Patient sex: M
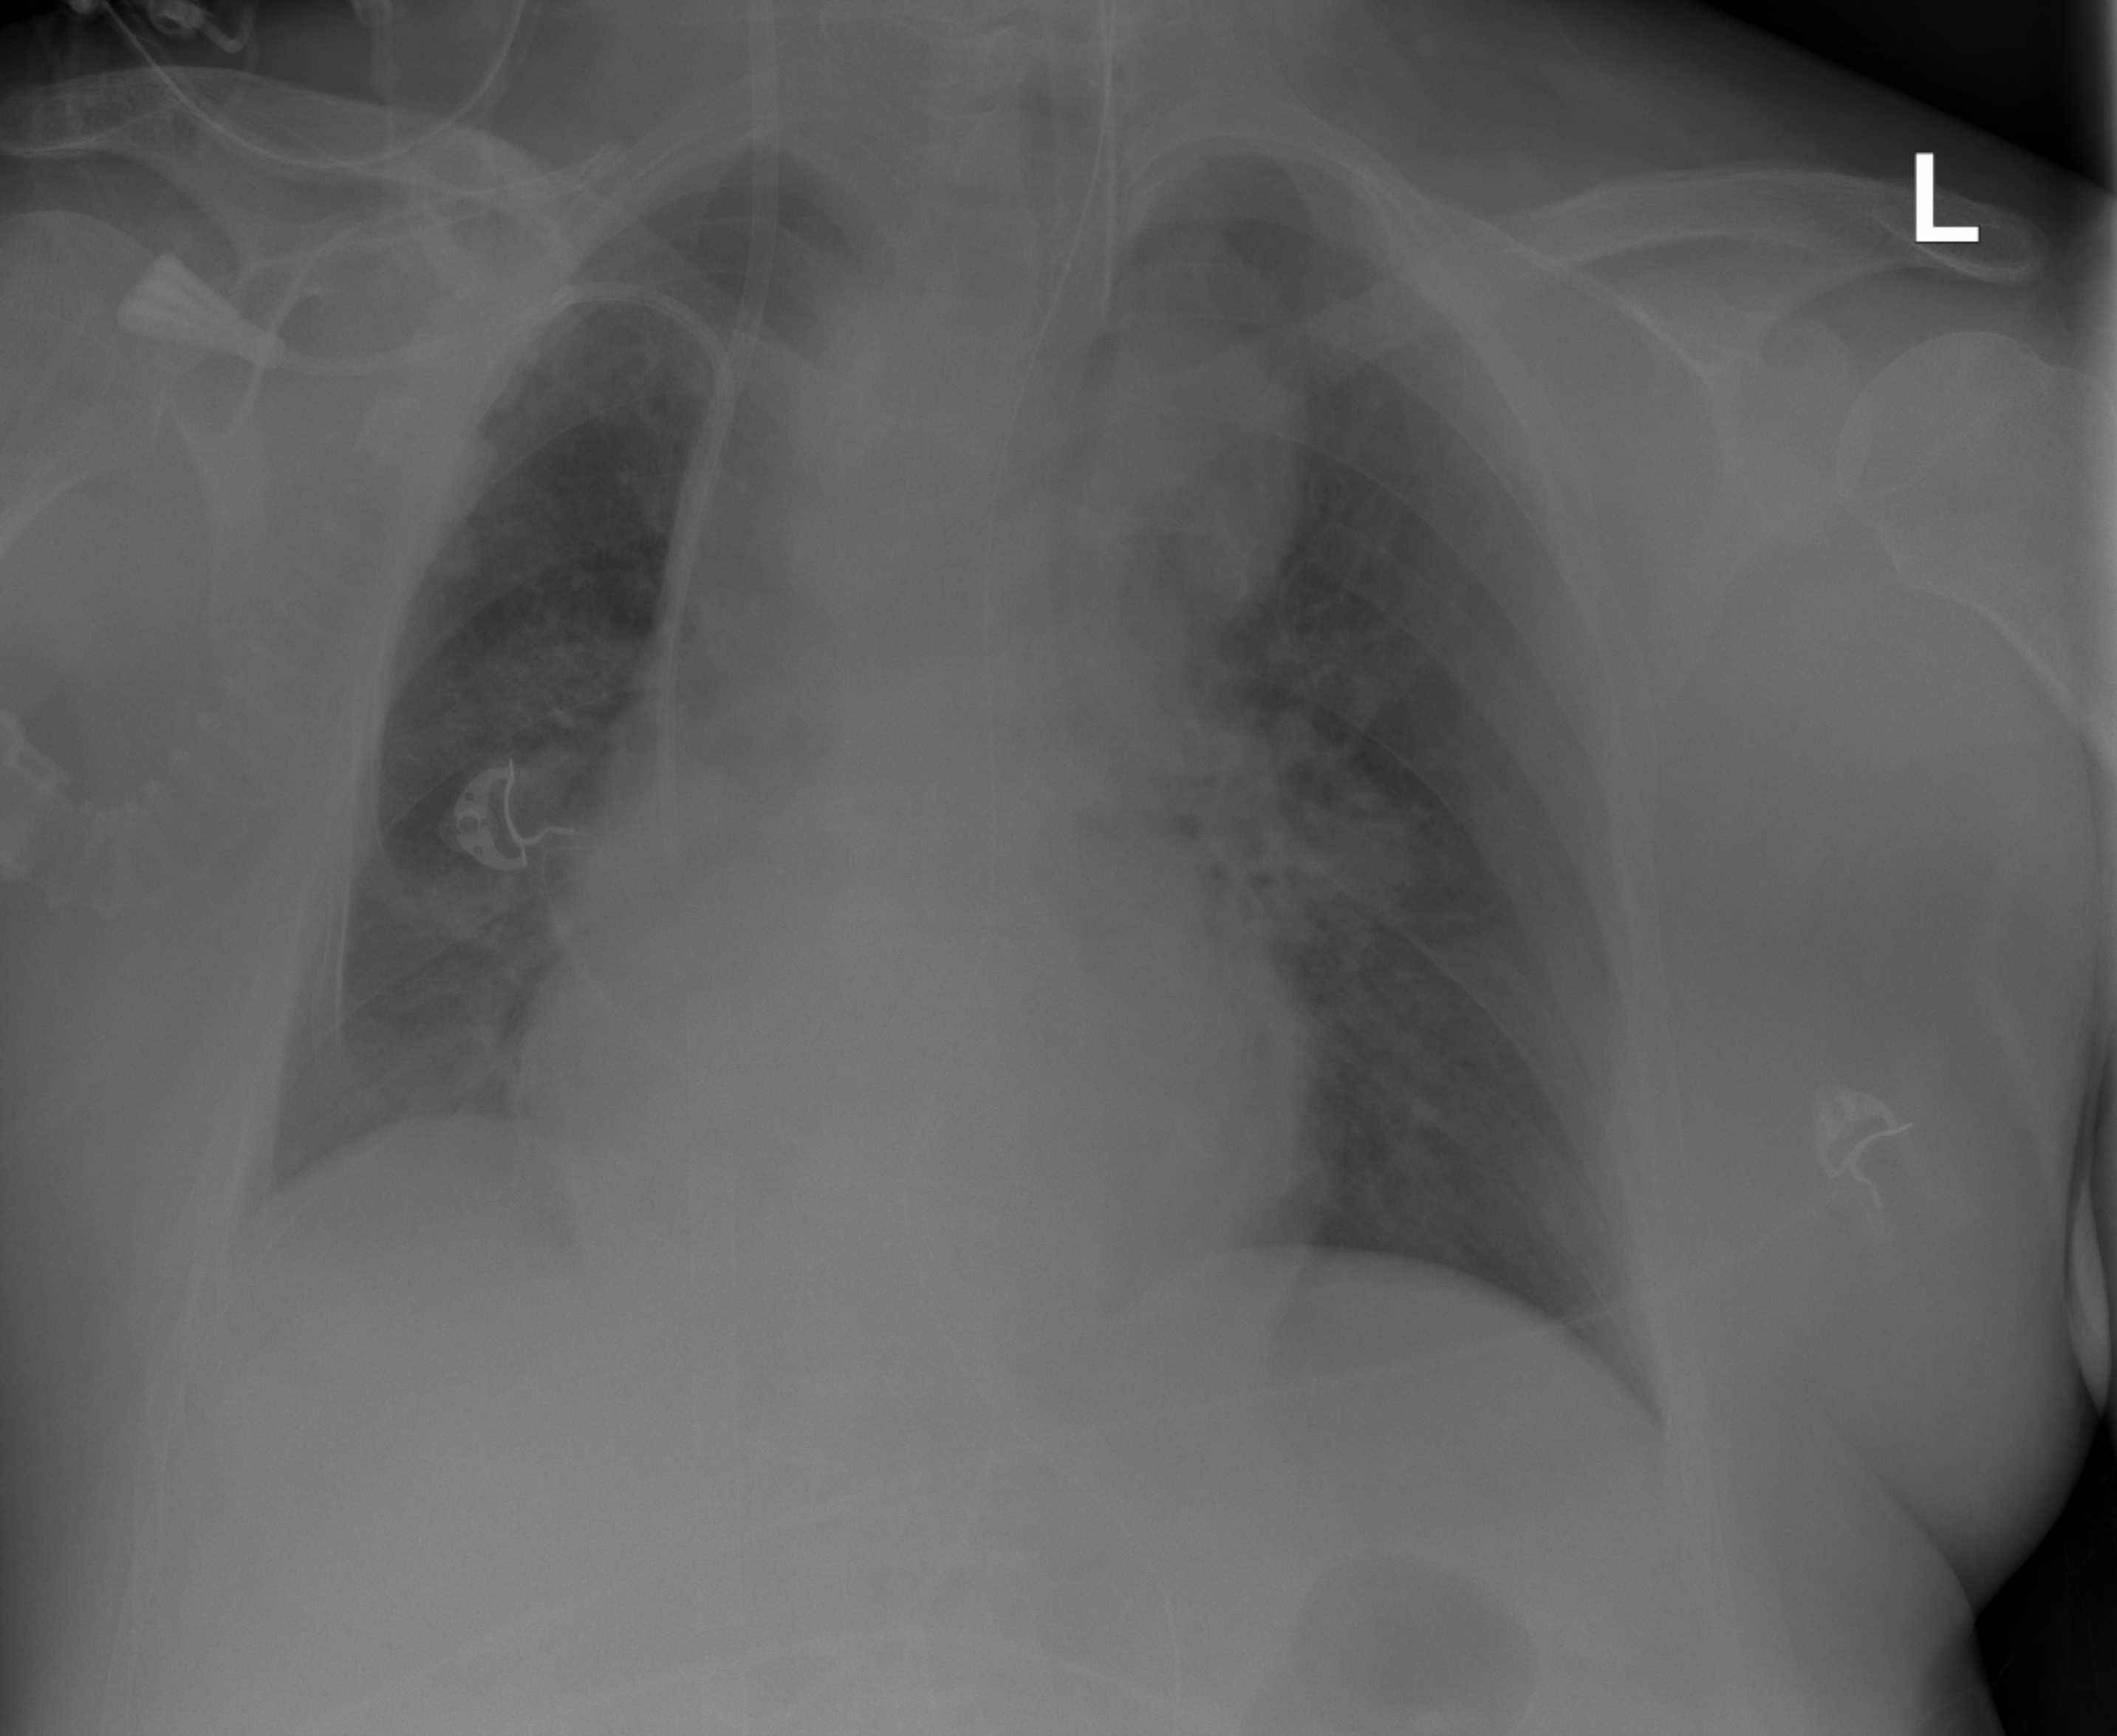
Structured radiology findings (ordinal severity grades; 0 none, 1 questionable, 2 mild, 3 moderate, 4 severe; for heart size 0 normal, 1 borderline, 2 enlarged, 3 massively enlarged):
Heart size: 2
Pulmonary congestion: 2
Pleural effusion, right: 0
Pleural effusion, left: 0
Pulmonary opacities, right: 2
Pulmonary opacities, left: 2
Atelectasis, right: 0
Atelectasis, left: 0